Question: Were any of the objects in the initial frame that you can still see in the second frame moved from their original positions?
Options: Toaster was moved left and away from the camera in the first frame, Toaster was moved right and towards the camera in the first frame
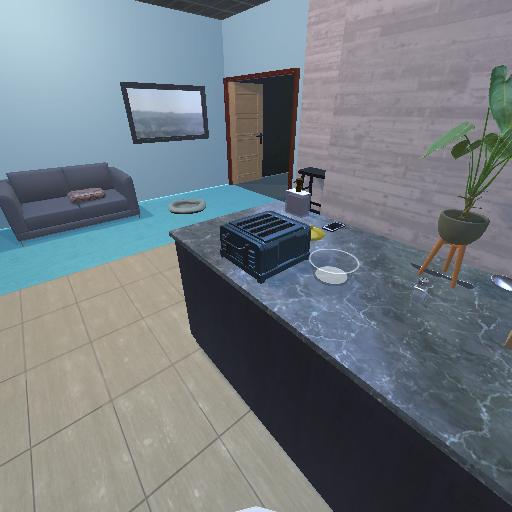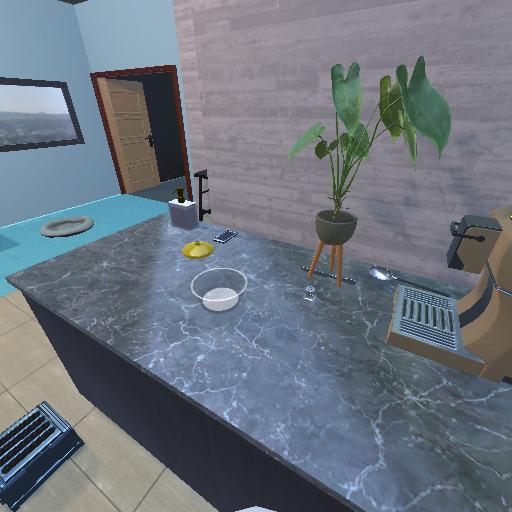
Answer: Toaster was moved left and away from the camera in the first frame